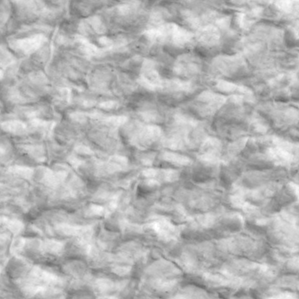
Label: non_frost